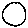
Label: circle